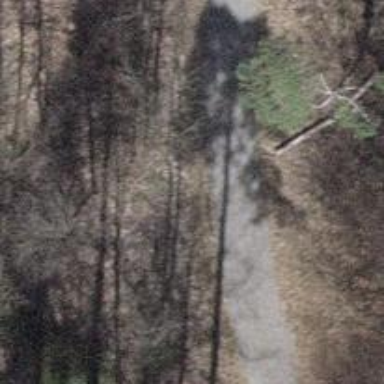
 grade2 track used for forestry vehicles."